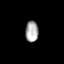
Tissue: prostate
Cell type: Fibroblasts
Senescence score: 0.7386
Nuclear area (px): 263
Mean DAPI intensity: 170.247